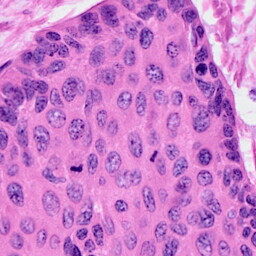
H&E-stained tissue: Cervix